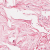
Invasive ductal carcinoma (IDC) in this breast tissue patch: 0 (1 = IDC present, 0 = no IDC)